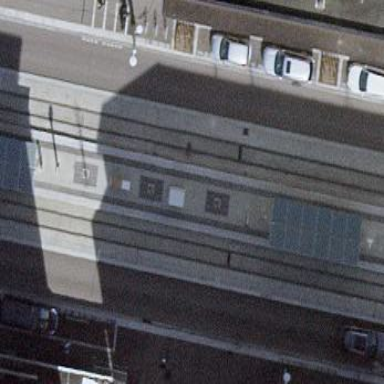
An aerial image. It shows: Footway with concrete plates surface leading to tram platform. The platform has shelter and is also designated as railway platform.